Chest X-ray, PA view. Patient: 40 years old, sex F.
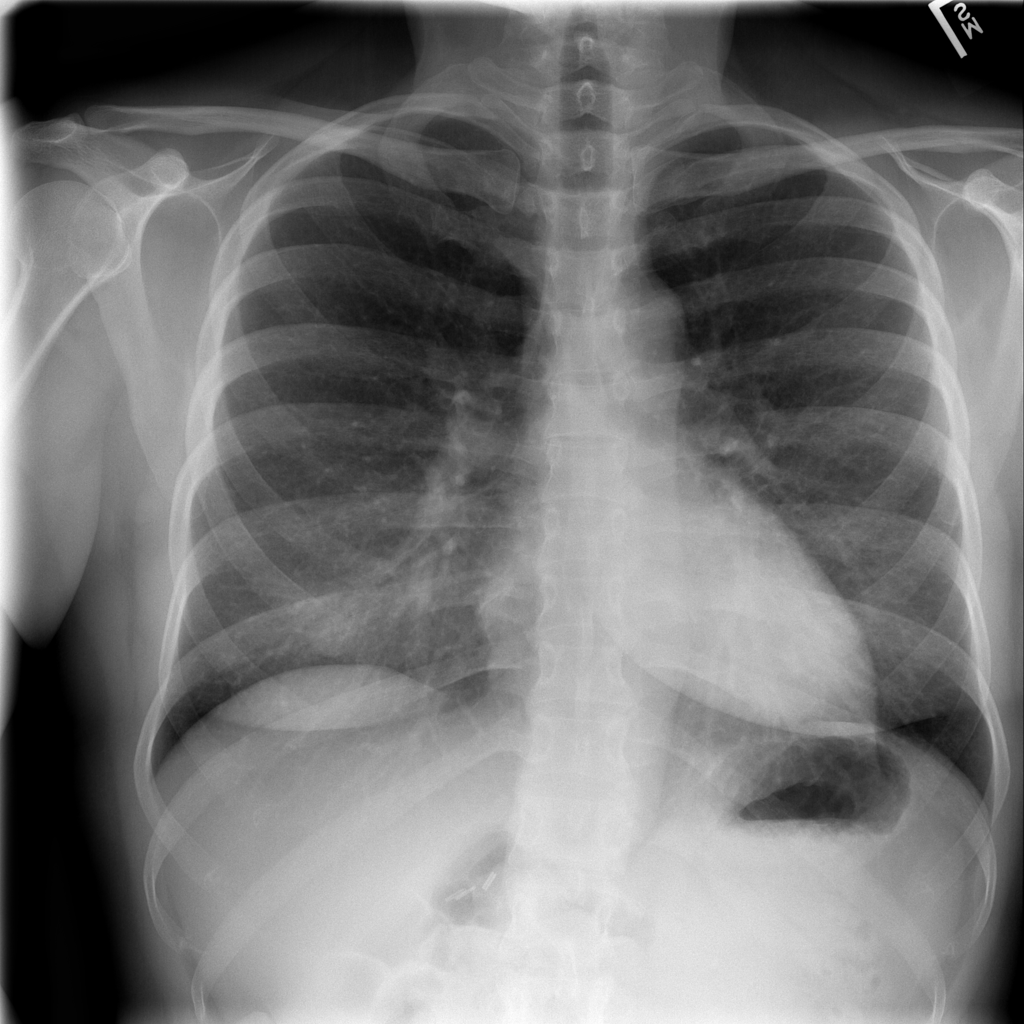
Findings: Consolidation